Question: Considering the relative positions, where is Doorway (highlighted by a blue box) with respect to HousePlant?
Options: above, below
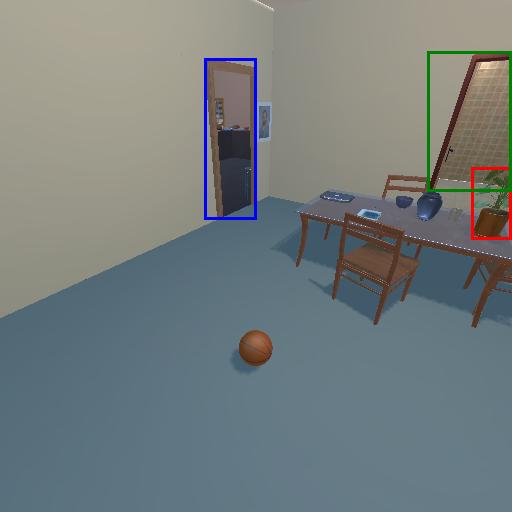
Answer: above